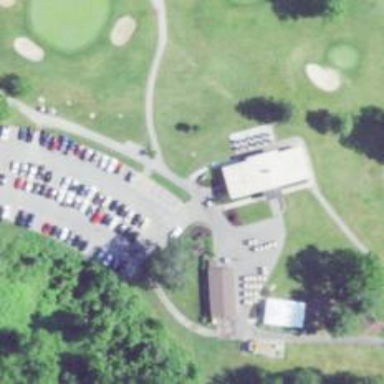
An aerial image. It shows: Golf path made of asphalt.